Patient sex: M
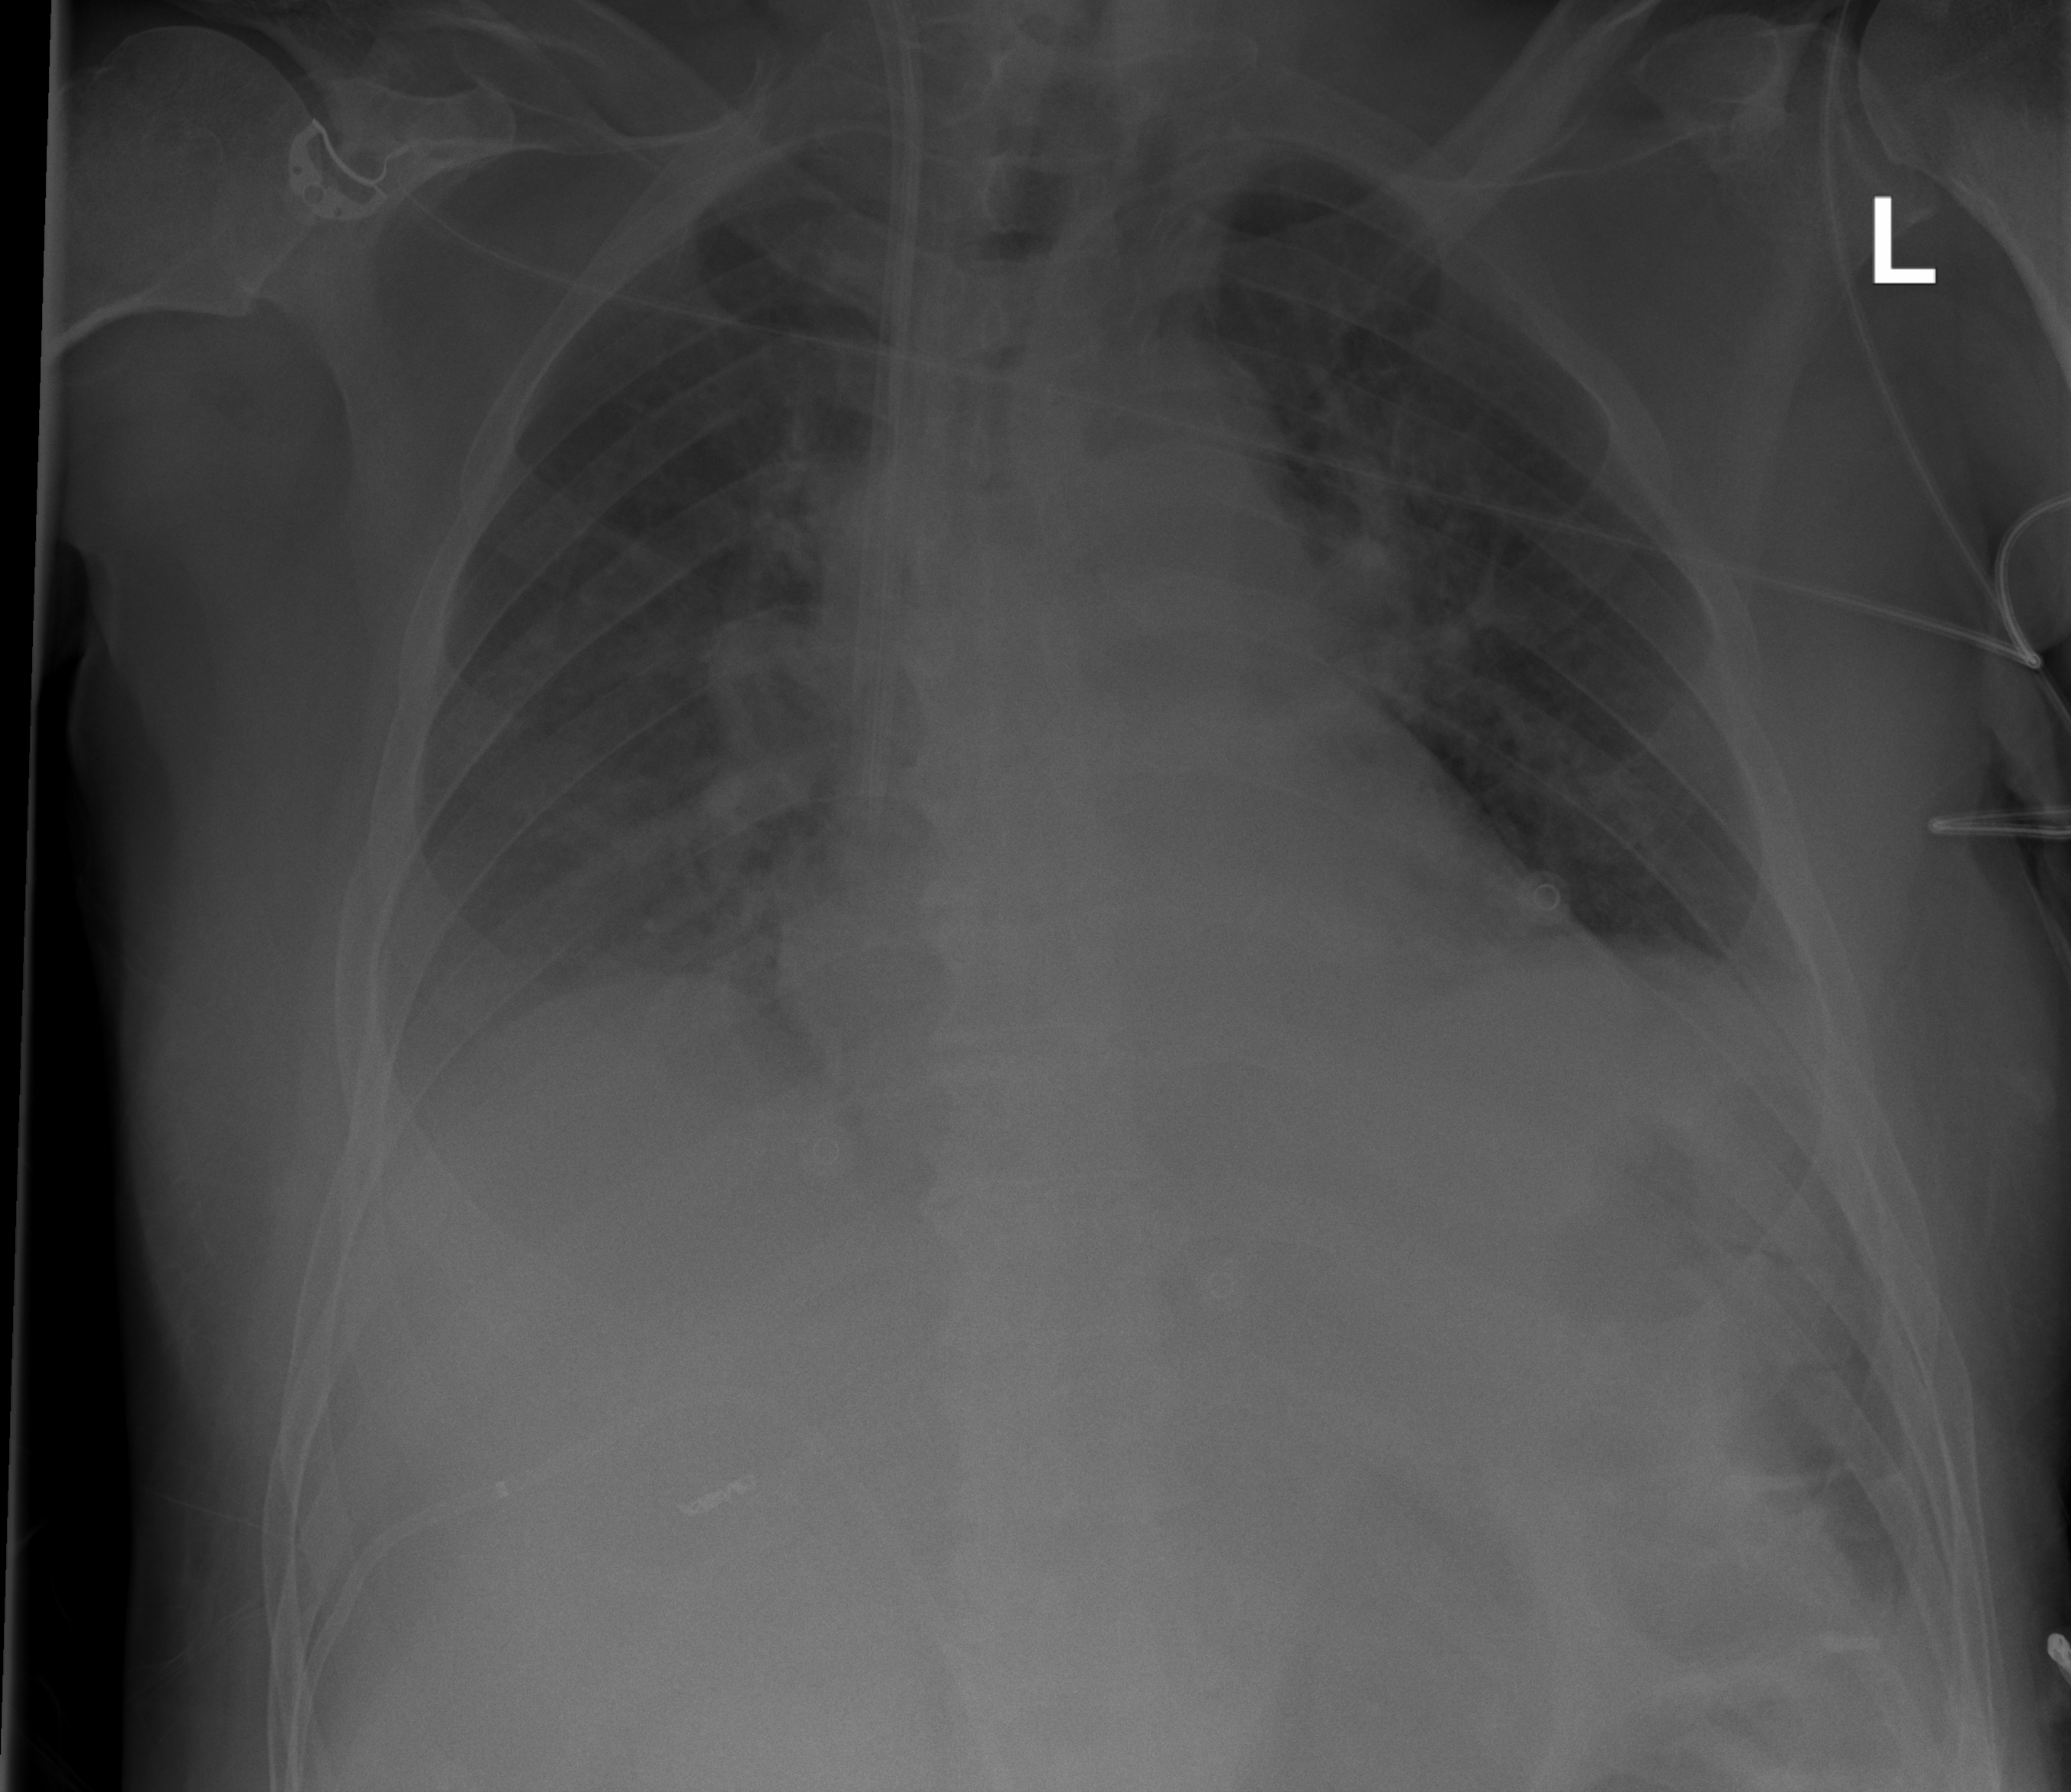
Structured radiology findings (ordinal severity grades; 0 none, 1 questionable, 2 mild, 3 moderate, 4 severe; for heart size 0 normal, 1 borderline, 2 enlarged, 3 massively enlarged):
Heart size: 1
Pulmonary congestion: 0
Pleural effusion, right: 3
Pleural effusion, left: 2
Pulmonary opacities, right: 0
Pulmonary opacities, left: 0
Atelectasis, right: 3
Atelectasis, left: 2